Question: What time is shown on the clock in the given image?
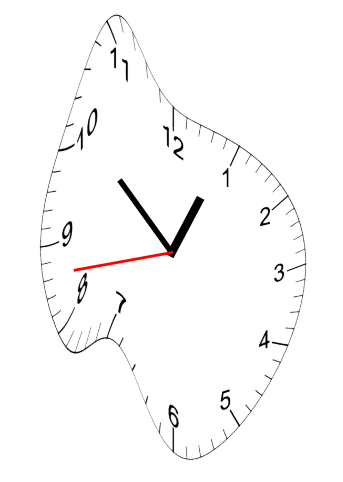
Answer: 12:51:43